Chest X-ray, AP view. Patient: 35 years old, sex F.
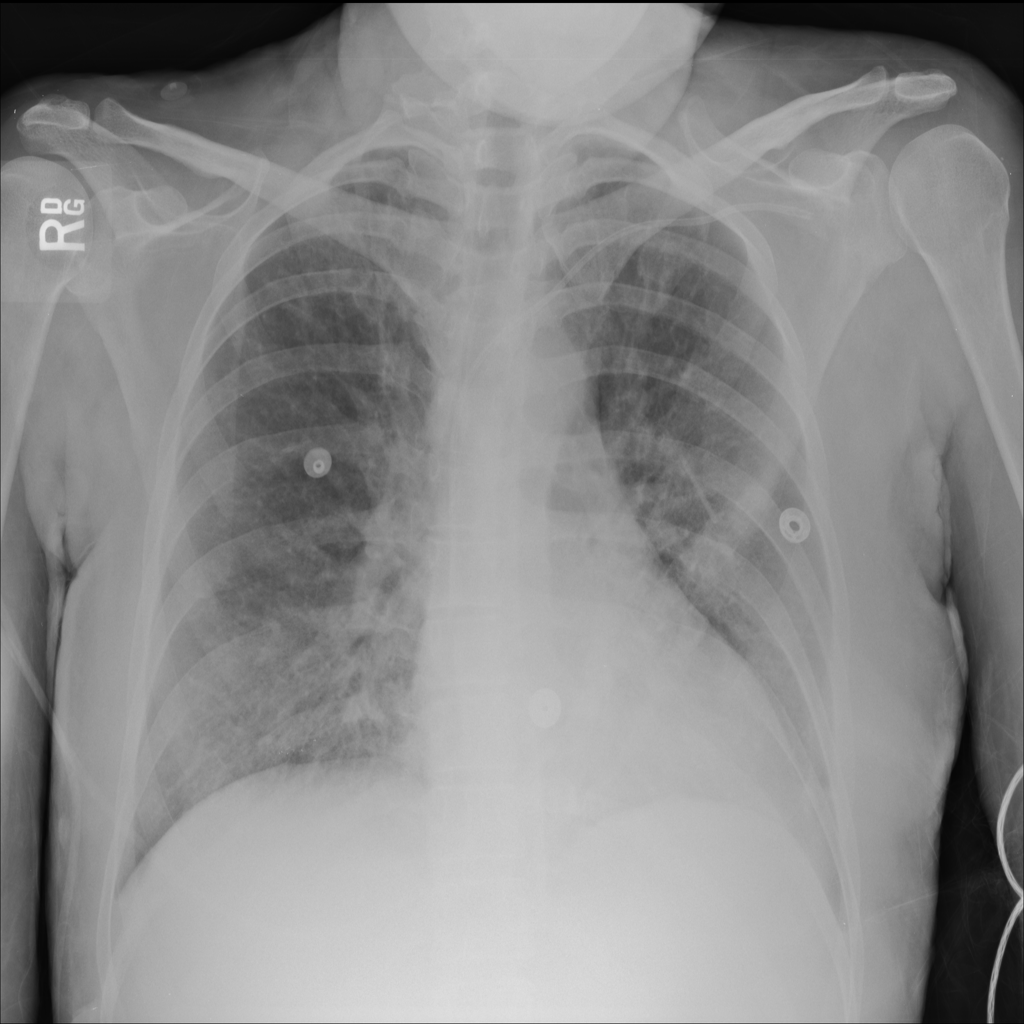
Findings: Infiltration